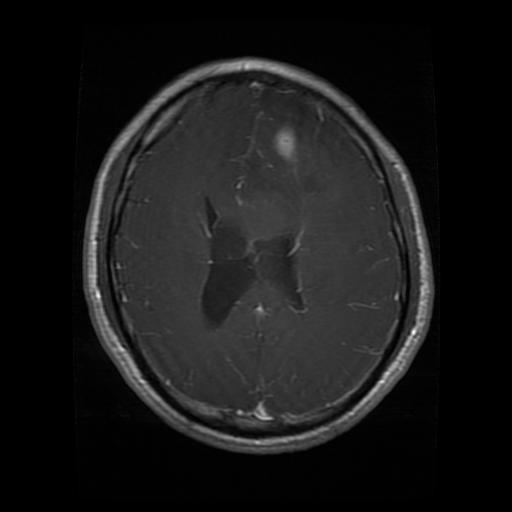
Label: glioma